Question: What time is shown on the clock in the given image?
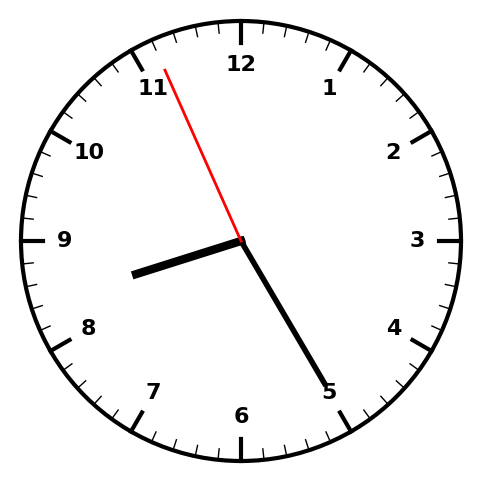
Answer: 08:24:56